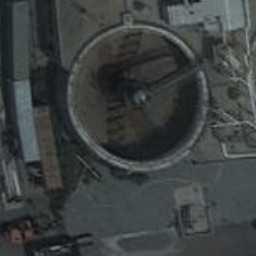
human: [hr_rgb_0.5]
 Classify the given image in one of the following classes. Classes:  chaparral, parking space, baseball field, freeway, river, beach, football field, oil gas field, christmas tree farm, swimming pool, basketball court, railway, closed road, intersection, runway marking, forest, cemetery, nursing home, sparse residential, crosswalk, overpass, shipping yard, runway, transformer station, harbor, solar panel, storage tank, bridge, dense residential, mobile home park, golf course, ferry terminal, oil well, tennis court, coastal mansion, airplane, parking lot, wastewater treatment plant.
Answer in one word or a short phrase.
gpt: wastewater treatment plant